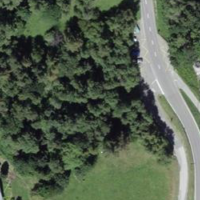
EUNIS habitat code: 45
Species observed at this site:
Salvia pratensis